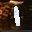
Label: 1